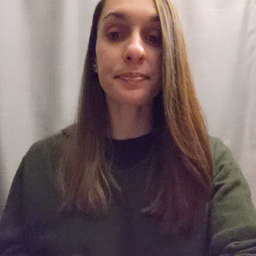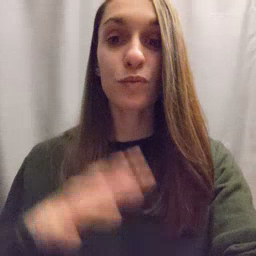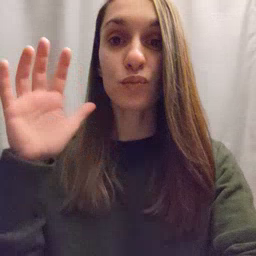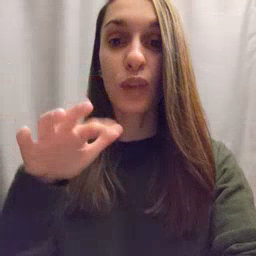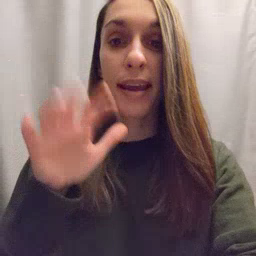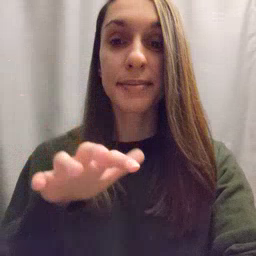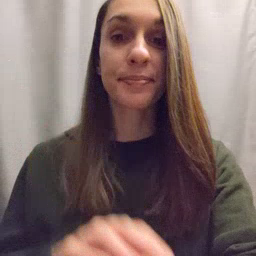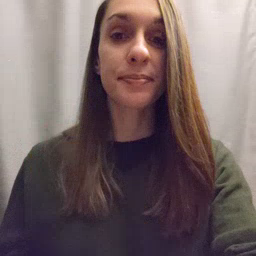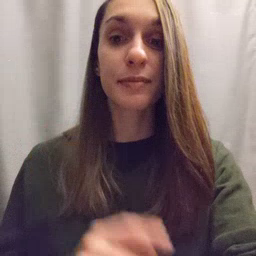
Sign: rain